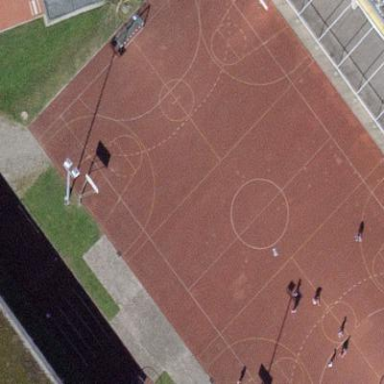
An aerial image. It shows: Multi-sport pitch for leisure land activities.